Question: I have WPF C# application that communicate with a PLC (i.e. write/read Omron PLC's memory addresses) through Ethernet (UDP packets) using FINS command/frame.
I can send command to PLC address successfully, but application hangs/crashes when trying to get a responds from PLC during a command.
'''
// Packets send to PLC to read Memory Address DM1000
byte[] sendPacket = new byte[]
{
// 81 00 02 00 00 00 00 FF 00 19 01 01 82 00 64 00 00 01
// FINS header
0x81, //0.(ICF) Display frame information: <PHONE> (Response required)
0x00, //1.(RSV) Reserved by system: (hex)00
0x02, //2.(GCT) Permissible number of gateways: (hex)02
0x00, //3.(DNA) Destination network address: (hex)00, local network
0x00, //4.(DA1) Destination node address: (hex)00, local PLC unit
0x00, //5.(DA2) Destination unit address: (hex)00, PLC
0x00, //6.(SNA) Source network address: (hex)00, local network
0xFE, //7.(SA1) Source node address: (hex)05, PC's IP is 100.0.0.254
0x00, //8.(SA2) Source unit address: (hex)00, PC only has one ethernet
0x19, //9.(SID) Service ID: just give a random number 19
// FINS command
0x01, //10.(MRC) Main request code: 01, memory area read
0x01, //11.(SRC) Sub-request code: 01, memory area read
// Memory Area
0x82, //12.Memory area code (1 byte): 82(DM)
// Address information
0x00, //13.Read start address (2 bytes): D100
0x64,
0x00, //15.Bit address (1 byte): Default 0
// Words read
0x00, //16. Words read (2bytes)
0x01
};
'''
'''
sock = new Socket(AddressFamily.InterNetwork, SocketType.Dgram, ProtocolType.Udp);
sock.Connect(SERV_IP_ADDR, FINS_UDP_PORT);
sock.Send(sendPacket, 0, sendPacket.Length, SocketFlags.None);
int totalBytesRcvd = 0; // Total bytes received so far
int bytesRcvd = 0; // Bytes received in last read
while (totalBytesRcvd < sendPacket.Length)
{
bytesRcvd = sock.Receive(sendPacket, totalBytesRcvd, sendPacket.Length - totalBytesRcvd, SocketFlags.None);
if (bytesRcvd == 0)
{
MessageBox.Show("Connection closed prematurely.");
break;
}
totalBytesRcvd += bytesRcvd;
}
'''
I tried also to use , but no exception is caught during application hangs. I checked , which says:
'Application Hangs - "...stopped interacting with Windows and was closed"'
:'(screenshot below)'

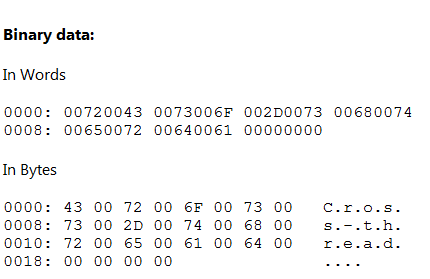
Answer: The reason why you're application hangs is obviously since your application is waiting forever to get data from the source. Its a good practice to schedule long running IO on a background thread or use the async versions of Send and receive. Your code contains a bug on the following lines:
'''
while (totalBytesRcvd < msg.Length)
{
// Application hangs right at the sock.Receive
sock.Receive(msg, totalBytesRcvd, msg.Length - totalBytesRcvd, SocketFlags.None);
totalBytesRcvd += bytesRcvd;
}
'''
You are waiting for totalBytesRcvd to contain the amount of expected bytes, and you're updating it by adding the bytesRcvd data. Yet you never update bytesRcvd. You need to catch the return value of the call to sock.Receive in bytesRcvd. If this doesn't fix the problem, it will mean that there are either communication problems between the server and the client (note that you're using UDP so that might not be unreasonable)- or that the actual message is shorter in length than expected.